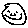
Label: smiley face